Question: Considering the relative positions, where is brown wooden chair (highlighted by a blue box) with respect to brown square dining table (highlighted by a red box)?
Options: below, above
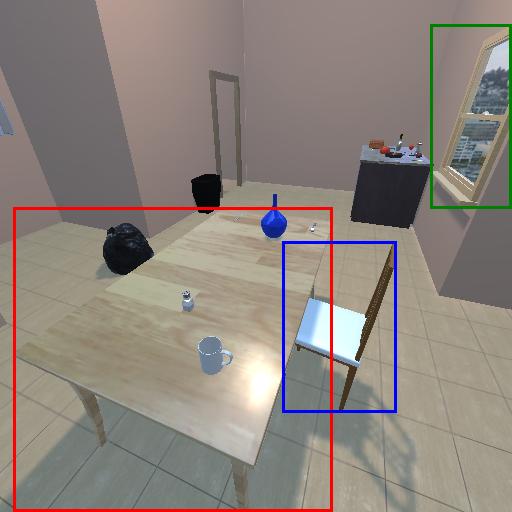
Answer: below